Interaction volume radius: 10 \u00c5
Interaction volume height: 20 \u00c5
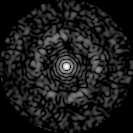
Disorder parameter: 0.8339